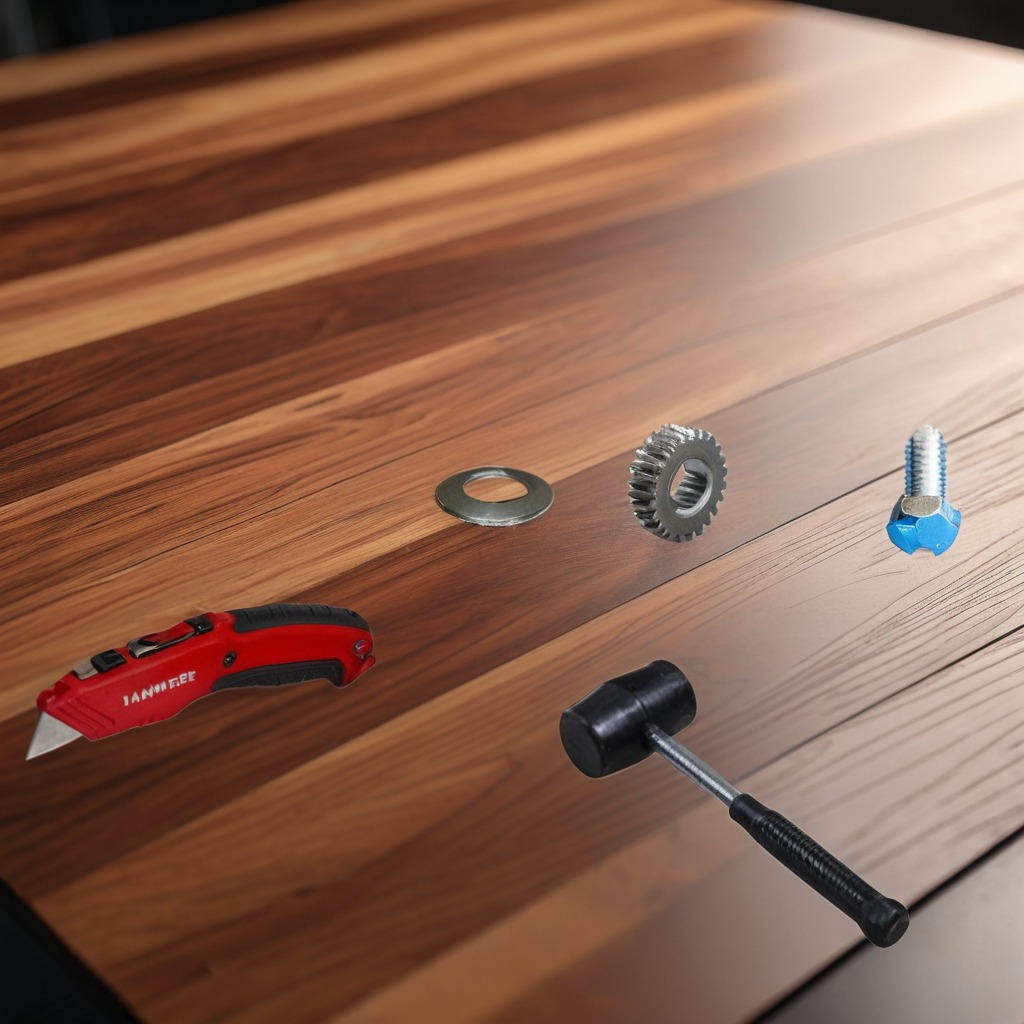
A steel gear with teeth, a utility knife, a flat metal washer, a metal machine screw, and a hammer are lying on a wooden table in a carpentry studio.